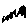
Label: zigzag